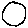
Label: circle